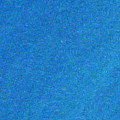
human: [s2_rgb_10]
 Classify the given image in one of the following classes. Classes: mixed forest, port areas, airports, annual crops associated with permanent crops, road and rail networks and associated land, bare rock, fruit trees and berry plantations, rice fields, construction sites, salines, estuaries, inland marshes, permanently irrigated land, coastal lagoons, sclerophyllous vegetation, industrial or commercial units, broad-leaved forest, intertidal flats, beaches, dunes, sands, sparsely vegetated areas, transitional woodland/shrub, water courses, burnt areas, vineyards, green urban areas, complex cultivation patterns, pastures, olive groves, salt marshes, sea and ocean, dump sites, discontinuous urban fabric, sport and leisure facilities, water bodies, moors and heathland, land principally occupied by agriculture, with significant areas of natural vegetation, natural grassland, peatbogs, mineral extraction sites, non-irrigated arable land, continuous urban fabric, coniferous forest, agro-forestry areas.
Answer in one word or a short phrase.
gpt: sea and ocean